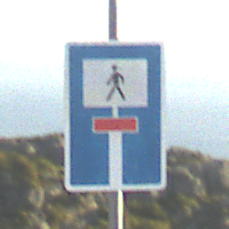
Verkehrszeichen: SackgasseFussgaengerDurchlaessig
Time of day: SunriseSunset
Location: Outdoor (Nature)
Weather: PartlyCloudy
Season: NotSpecified
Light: Natural